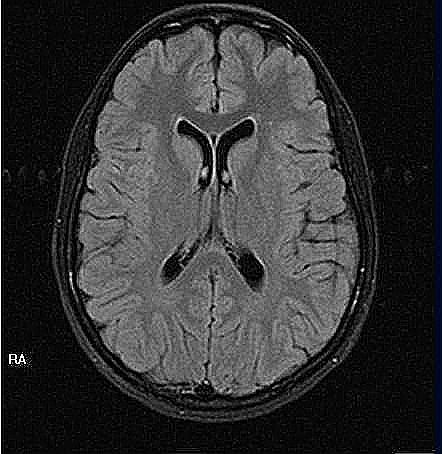
Label: notumor